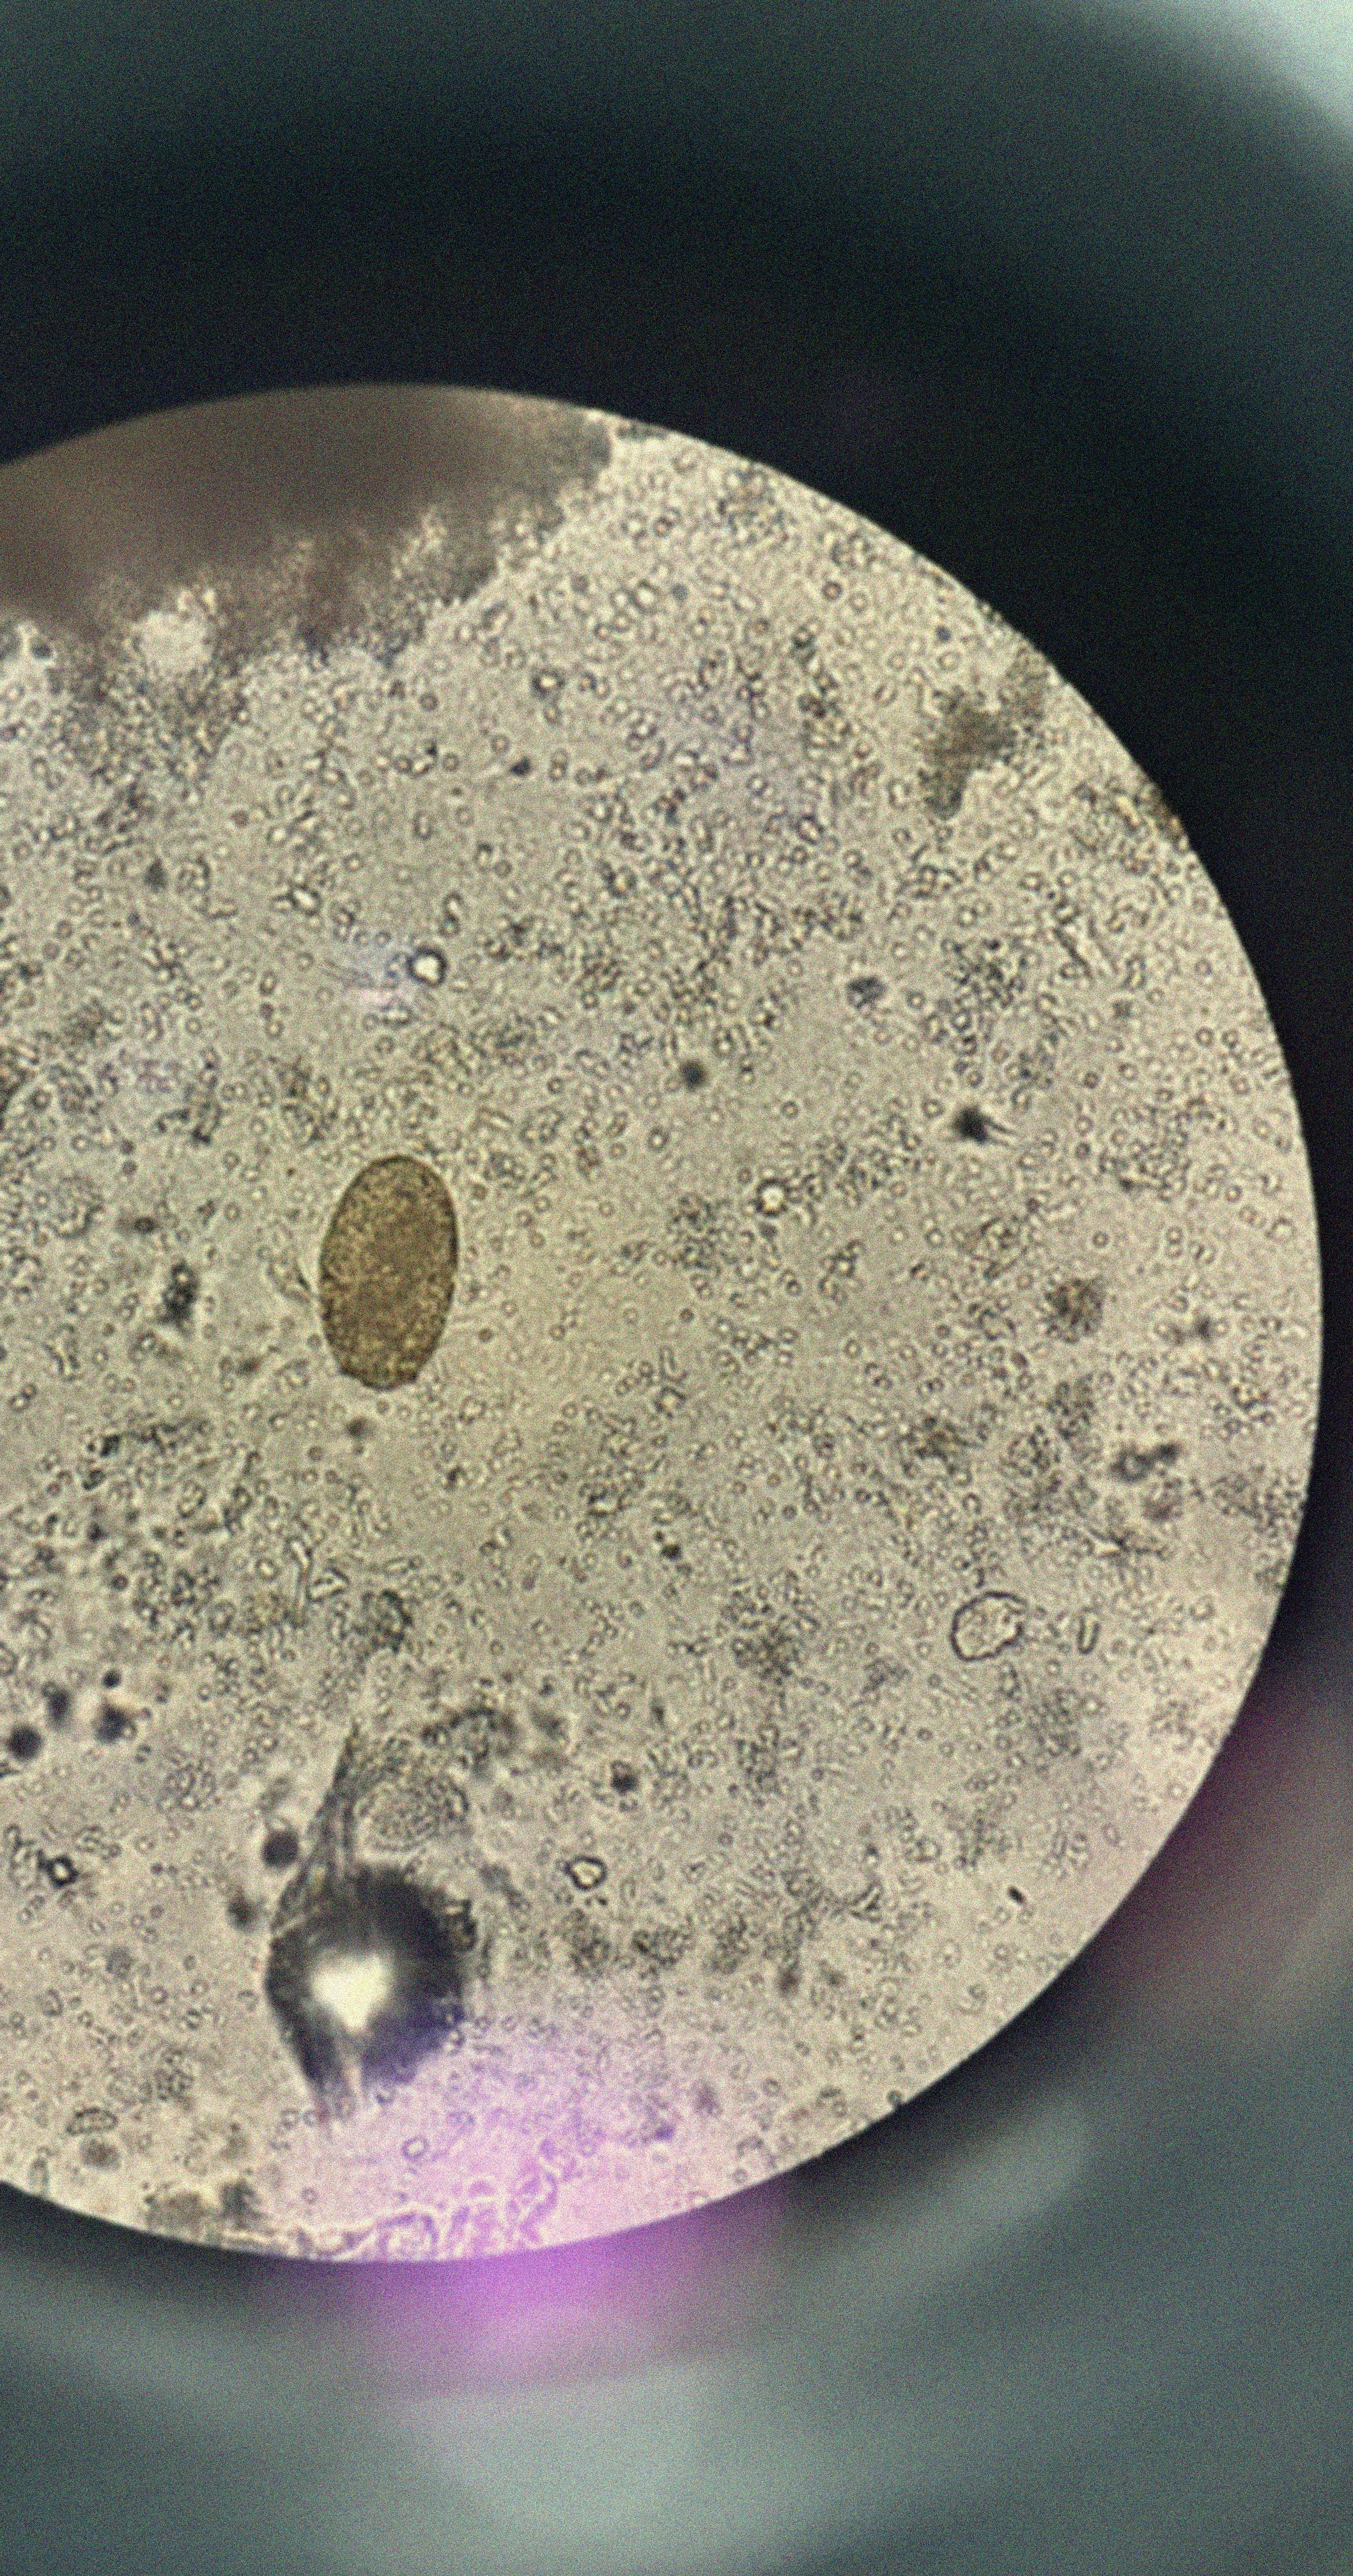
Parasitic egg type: Paragonimus spp